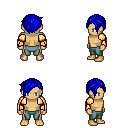
a pixel art fantasy rpg character, male body template, human, tanned skin, gold arm armor, teal pants, blue pixie cut hairstyle, four views (front, back, left, right), 2x2 character sprite sheet, small pixel art, hard edges, no anti-aliasing